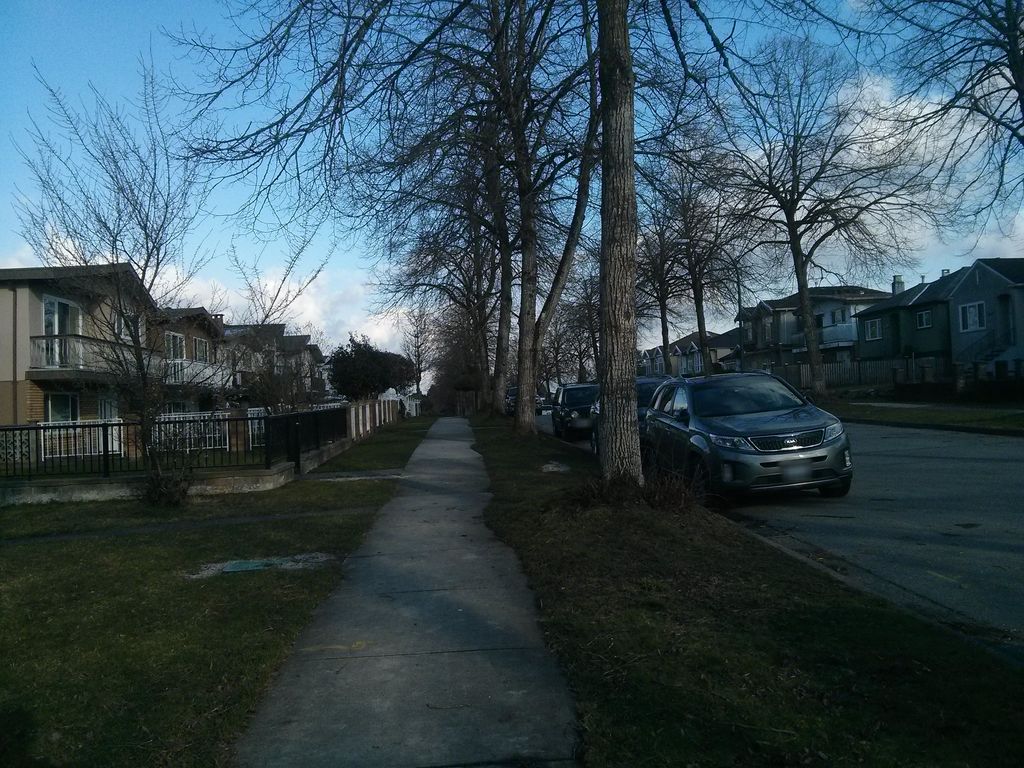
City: vancouver